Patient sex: F
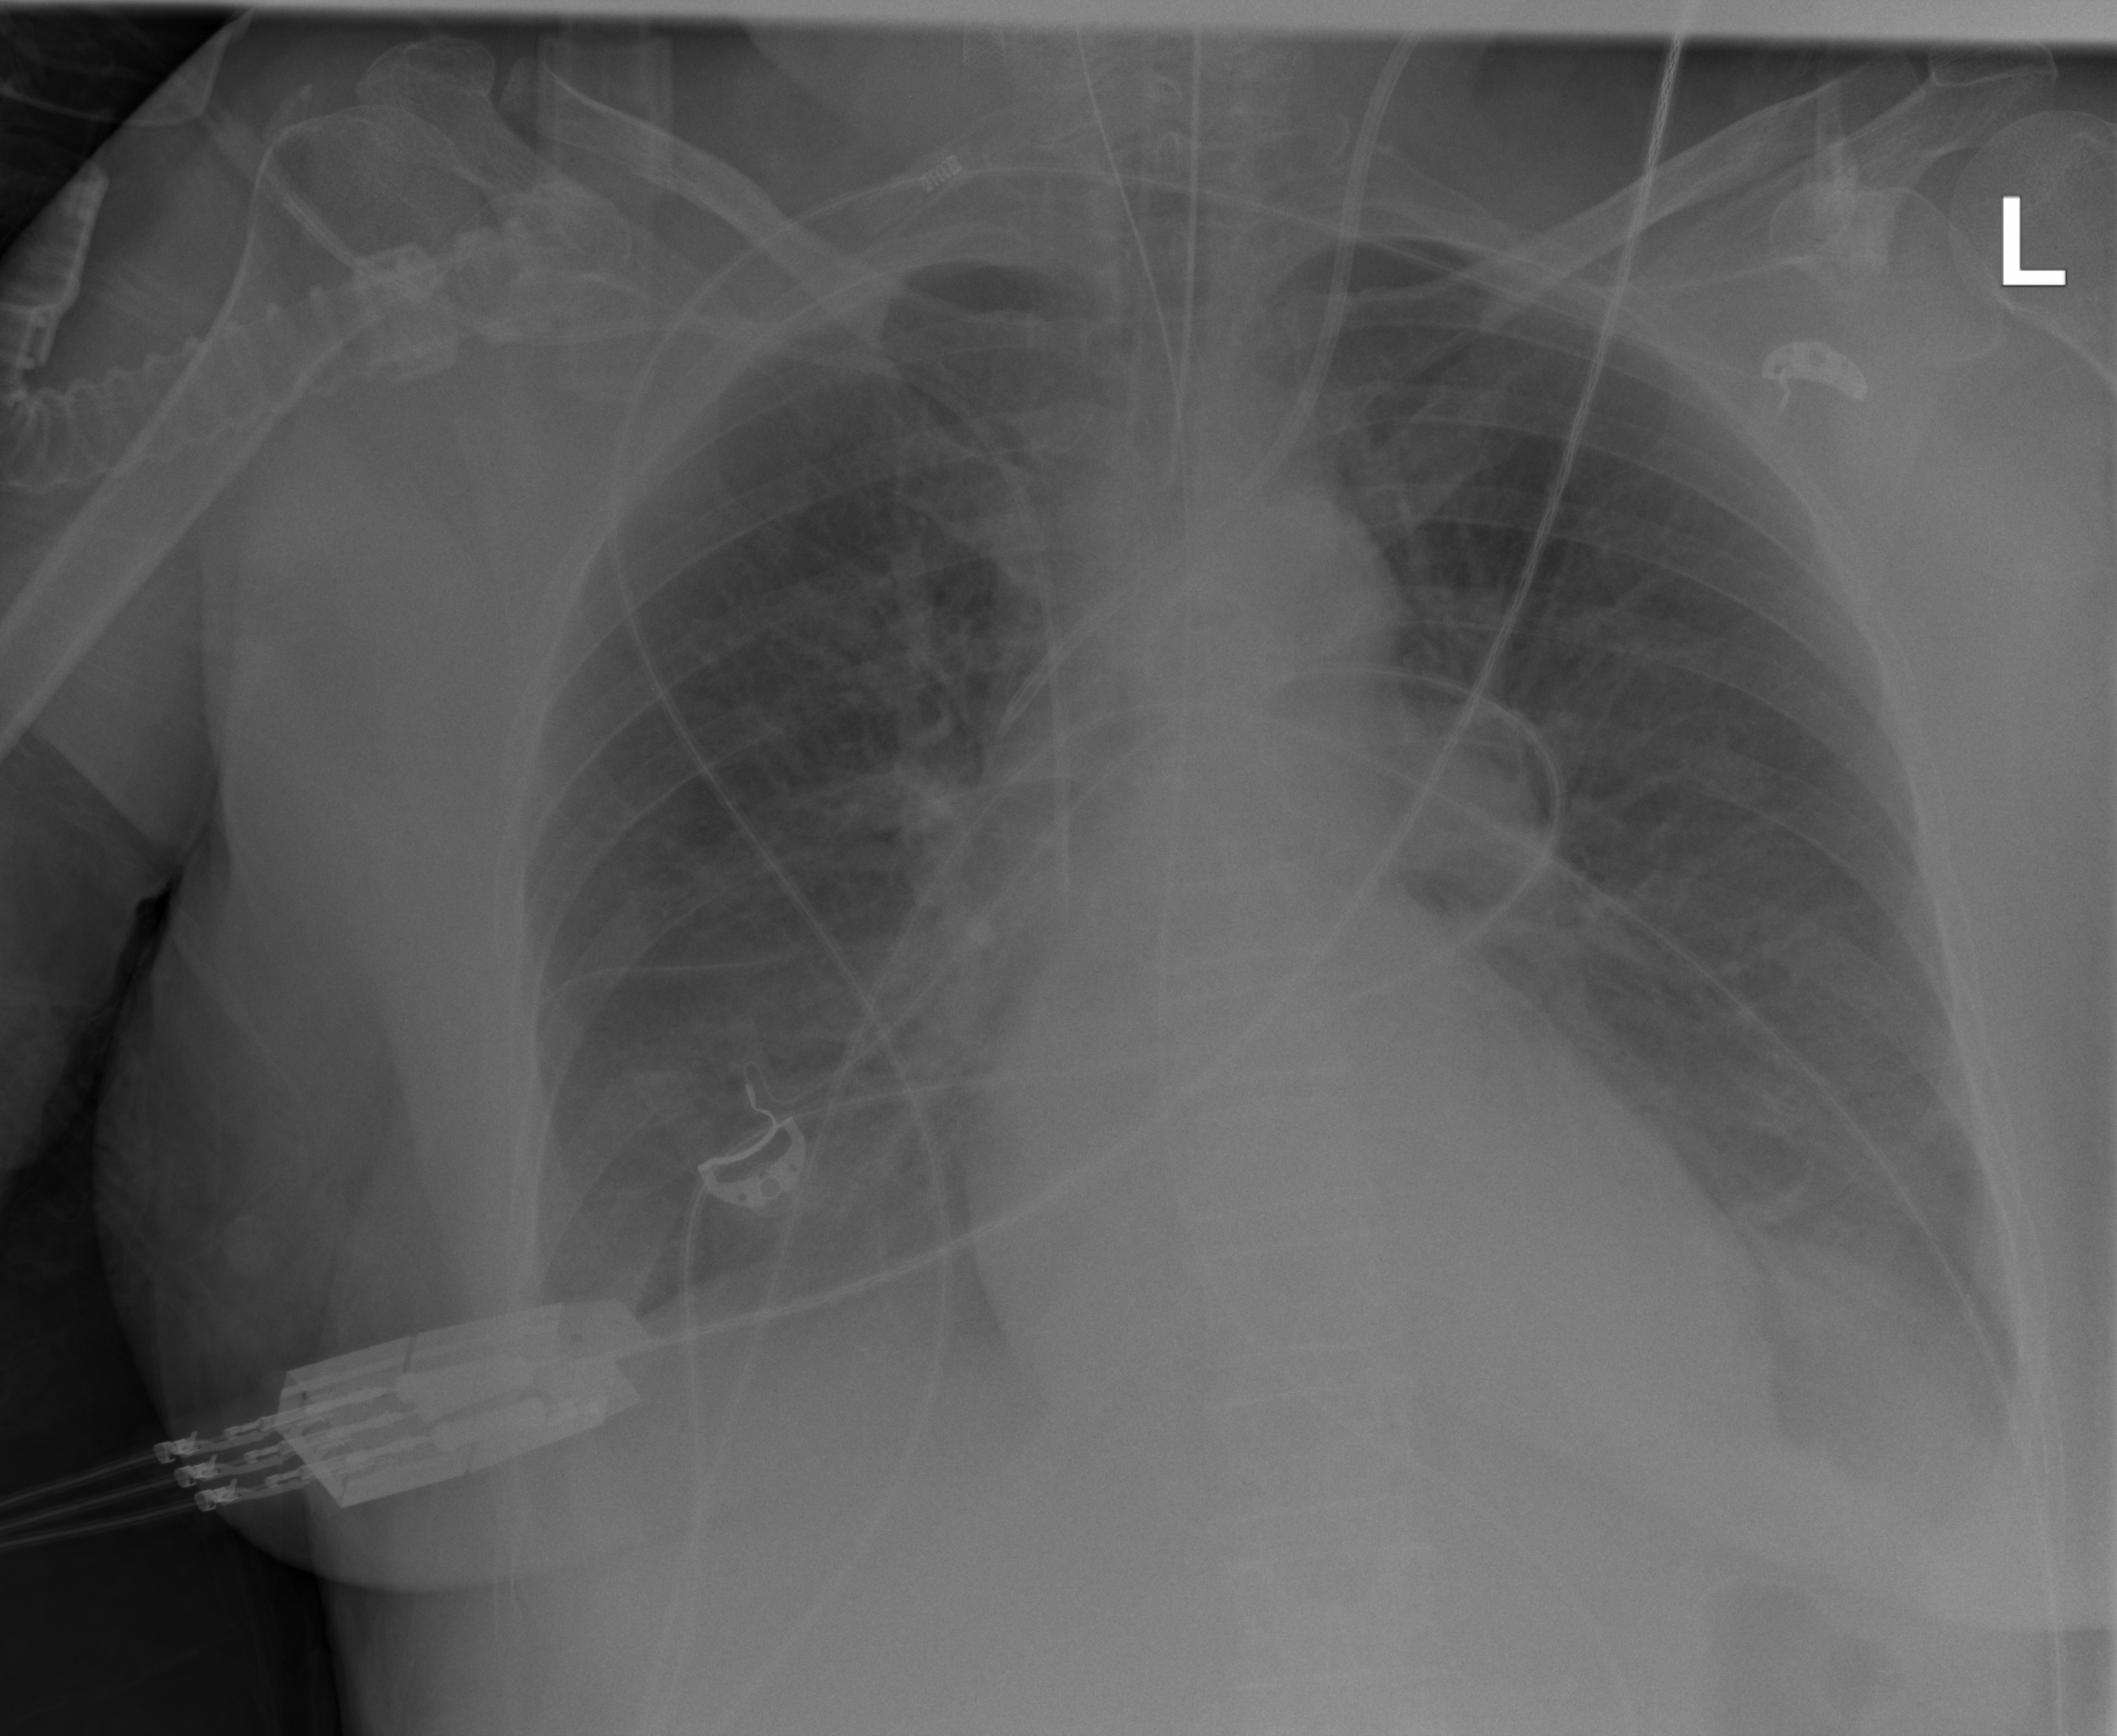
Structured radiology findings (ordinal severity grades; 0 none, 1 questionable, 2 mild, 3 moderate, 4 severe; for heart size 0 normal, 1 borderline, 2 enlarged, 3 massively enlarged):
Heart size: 0
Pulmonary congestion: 2
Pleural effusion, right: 2
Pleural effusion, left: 2
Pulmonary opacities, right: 0
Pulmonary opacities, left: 0
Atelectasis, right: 2
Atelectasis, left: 2